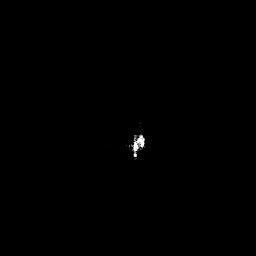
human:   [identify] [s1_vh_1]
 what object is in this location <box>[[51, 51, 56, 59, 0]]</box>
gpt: <ref>1 small ship at the center</ref>